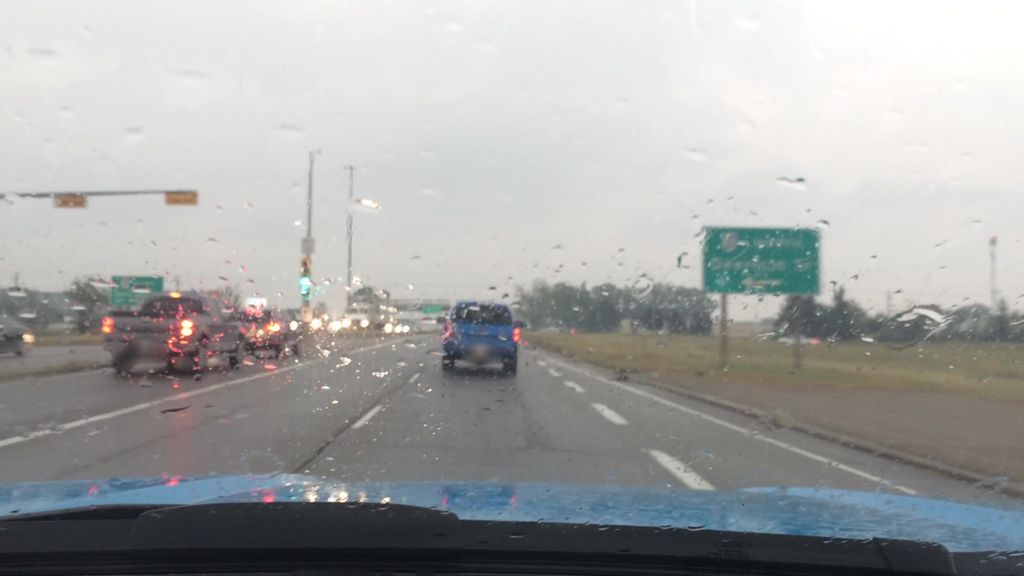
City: calgary